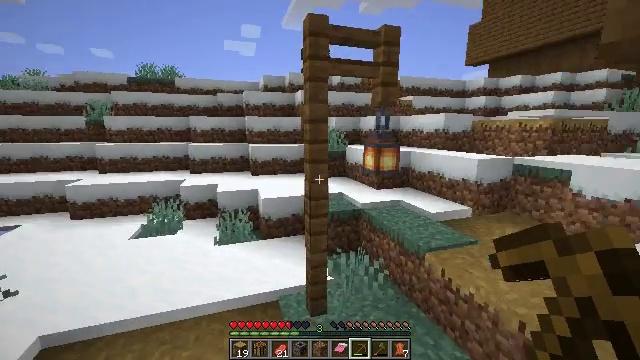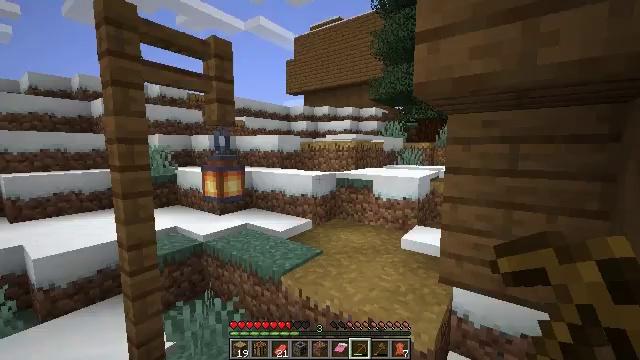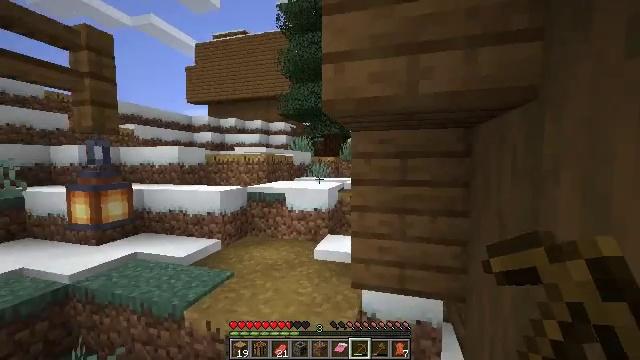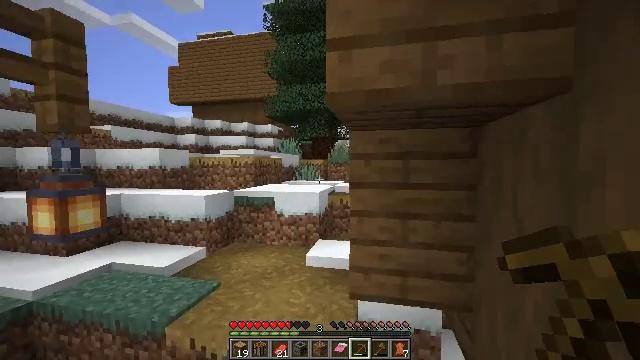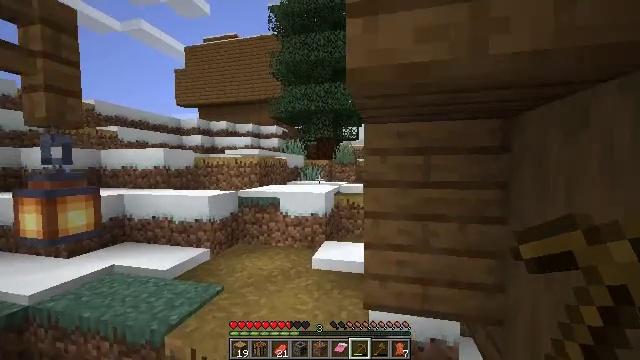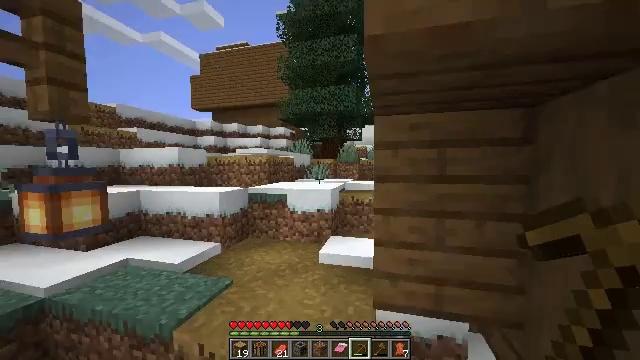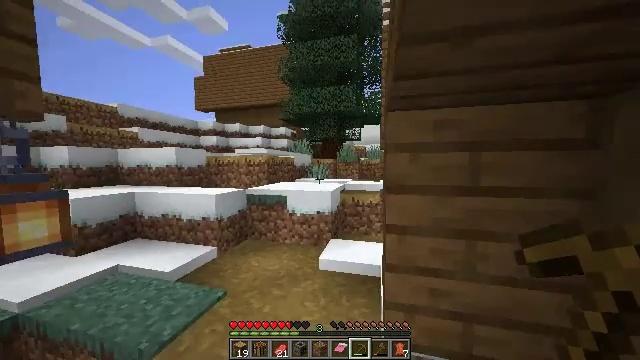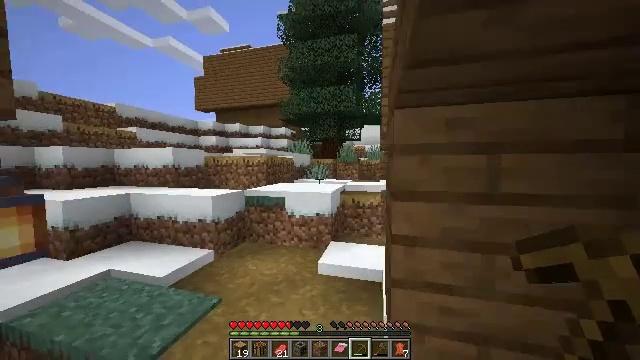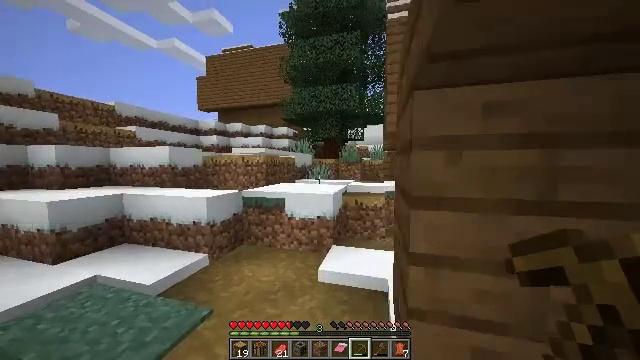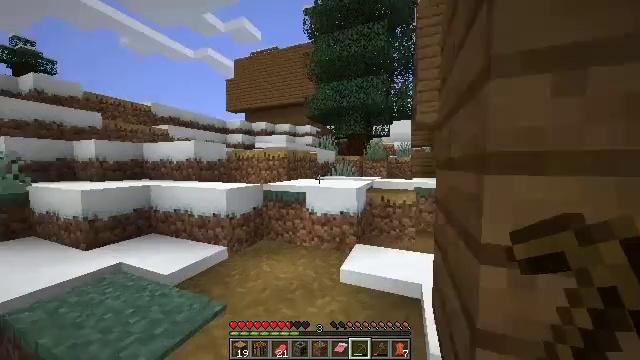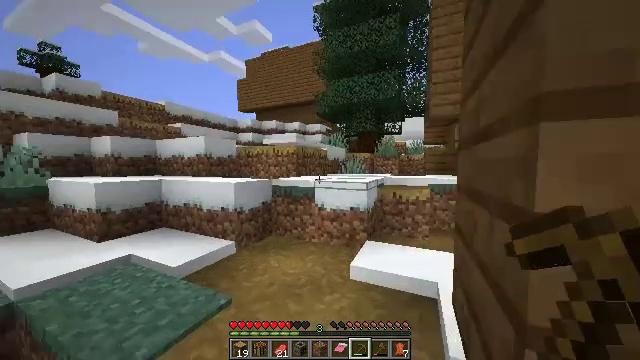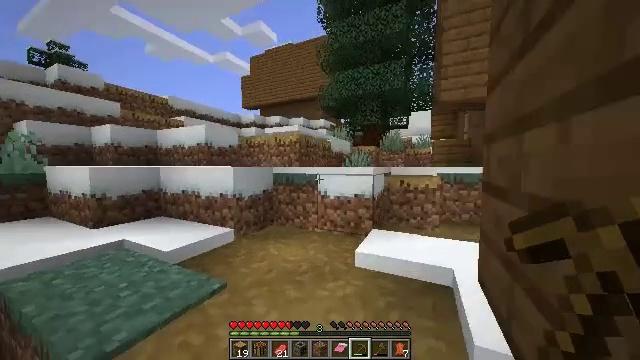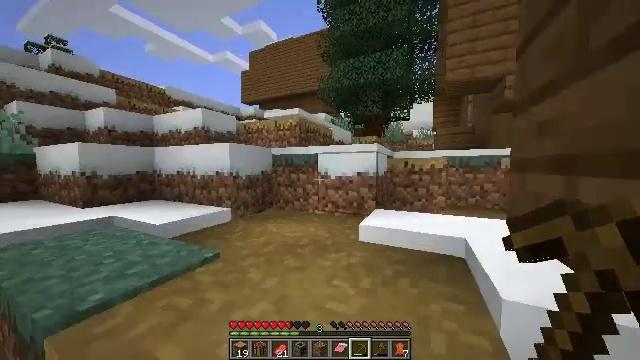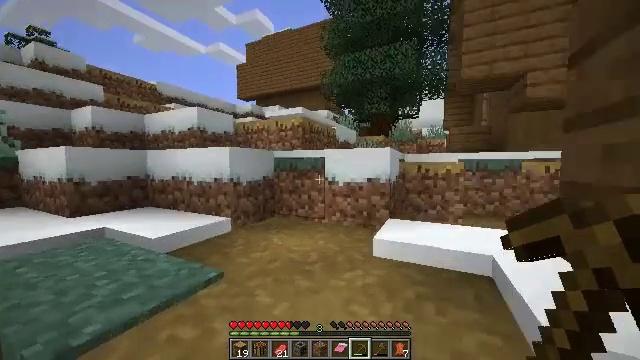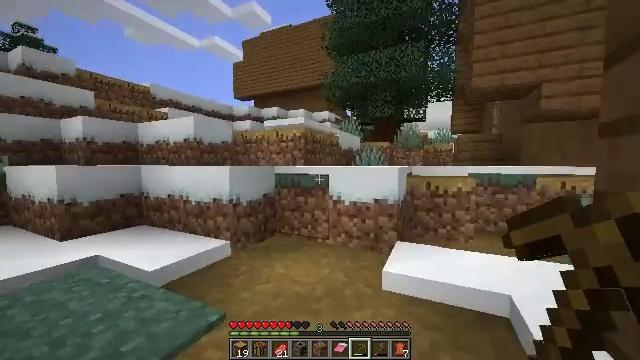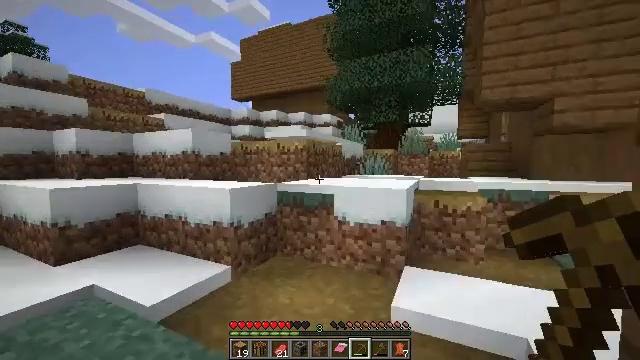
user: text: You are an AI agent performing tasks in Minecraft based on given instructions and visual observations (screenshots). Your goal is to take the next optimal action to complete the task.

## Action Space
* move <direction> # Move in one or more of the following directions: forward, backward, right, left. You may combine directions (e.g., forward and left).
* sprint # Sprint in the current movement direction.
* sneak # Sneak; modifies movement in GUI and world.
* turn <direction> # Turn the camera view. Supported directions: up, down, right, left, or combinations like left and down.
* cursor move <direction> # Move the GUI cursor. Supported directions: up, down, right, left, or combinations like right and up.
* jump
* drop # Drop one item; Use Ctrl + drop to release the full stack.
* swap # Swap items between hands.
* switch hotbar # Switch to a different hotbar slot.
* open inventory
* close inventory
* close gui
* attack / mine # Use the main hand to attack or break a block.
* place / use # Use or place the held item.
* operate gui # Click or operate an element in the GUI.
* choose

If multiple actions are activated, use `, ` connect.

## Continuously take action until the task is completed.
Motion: motion action
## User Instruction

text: Gather spruce leaves to collect foliage.
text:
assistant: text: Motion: move forward, turn right and up
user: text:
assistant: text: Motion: move forward, turn right and up
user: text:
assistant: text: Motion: move forward, sprint, turn right
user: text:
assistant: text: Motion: move forward, sprint
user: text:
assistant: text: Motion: move forward, sprint, turn left
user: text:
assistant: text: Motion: move forward, sprint
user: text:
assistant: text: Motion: move forward
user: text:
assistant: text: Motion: move forward
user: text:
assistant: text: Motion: move forward, turn left, jump
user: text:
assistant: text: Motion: move forward, turn left, jump
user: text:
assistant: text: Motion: move forward, turn left, jump
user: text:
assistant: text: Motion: move forward, jump
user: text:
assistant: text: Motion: move forward, jump
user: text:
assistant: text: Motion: move forward, jump
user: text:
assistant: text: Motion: move forward, jump
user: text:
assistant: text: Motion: move forward, jump
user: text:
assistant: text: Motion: move forward
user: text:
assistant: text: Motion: move forward
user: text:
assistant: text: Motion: move forward, sprint
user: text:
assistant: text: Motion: move forward, sprint
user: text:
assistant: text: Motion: move forward, sprint
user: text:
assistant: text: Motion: move forward, sprint
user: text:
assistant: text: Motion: move forward, sprint
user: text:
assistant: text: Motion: move forward
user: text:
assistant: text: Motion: move forward, turn left
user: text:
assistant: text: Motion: move forward, turn left
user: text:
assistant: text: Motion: move forward, jump
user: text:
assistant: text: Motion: move forward, jump
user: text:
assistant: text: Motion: move forward, jump
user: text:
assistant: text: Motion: move forward, jump